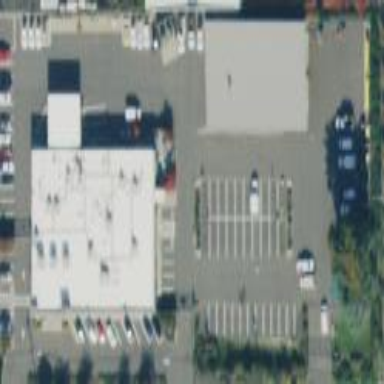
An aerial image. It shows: Retail area.